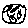
Label: smiley face